Field crop: maize
Growth stage: 2
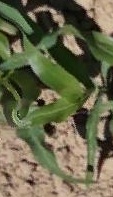
Species: maize